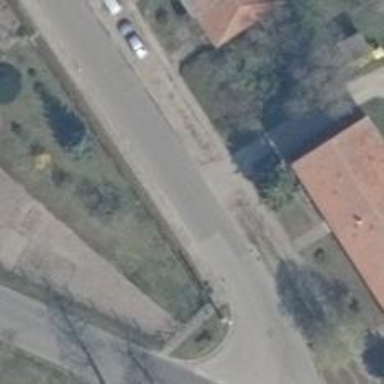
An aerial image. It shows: Unclassified road with asphalt surface. There is sidewalk on the left.